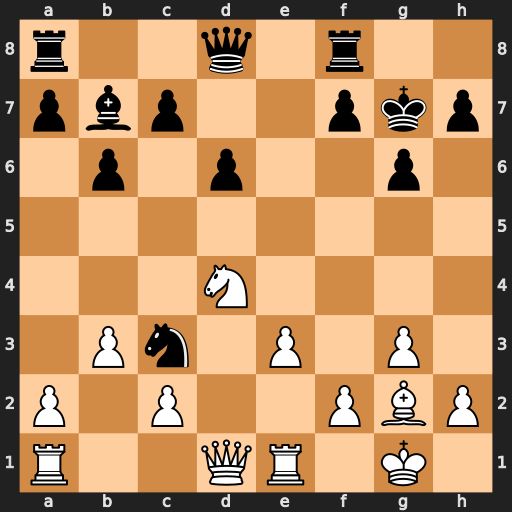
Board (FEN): r2q1r2/pbp2pkp/1p1p2p1/8/3N4/1Pn1P1P1/P1P2PBP/R2QR1K1
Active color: w
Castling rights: -
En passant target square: -
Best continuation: Qd3 Ne4 Bxe4